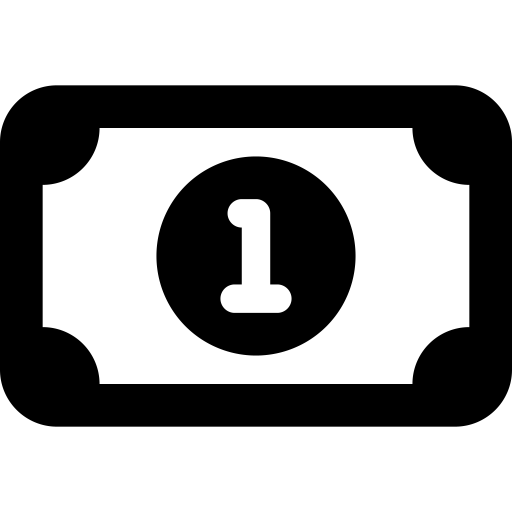
Tags: icon, FontAwesome, fa-icon, outline, money, bill, 1